Field crop: maize
Growth stage: 2
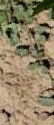
Species: convolvulus